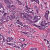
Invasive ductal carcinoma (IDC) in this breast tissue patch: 1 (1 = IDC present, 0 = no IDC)